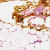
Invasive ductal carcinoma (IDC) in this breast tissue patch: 0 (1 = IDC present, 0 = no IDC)